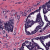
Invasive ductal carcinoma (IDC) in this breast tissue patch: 0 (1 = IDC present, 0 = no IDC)